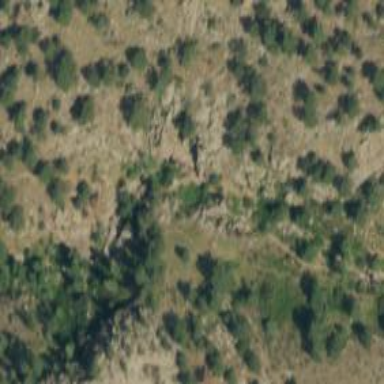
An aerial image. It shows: Crag suitable for climbing located at the edge of cliff.